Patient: sex M, age 64
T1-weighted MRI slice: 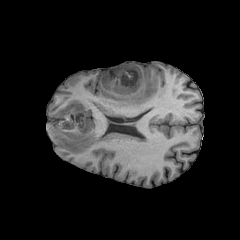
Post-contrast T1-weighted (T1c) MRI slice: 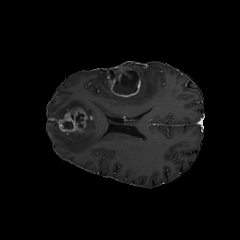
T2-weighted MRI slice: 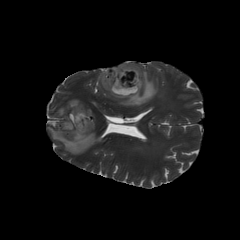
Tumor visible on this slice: yes
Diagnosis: Glioblastoma, IDH-wildtype
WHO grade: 4